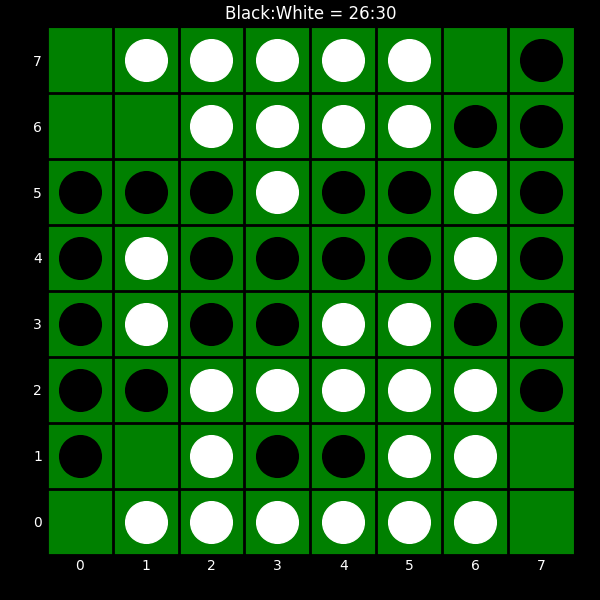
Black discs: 26
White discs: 30